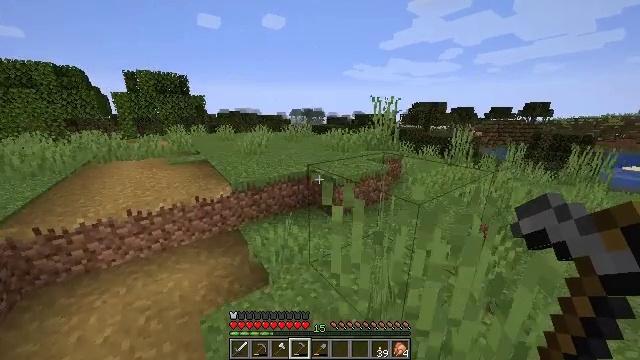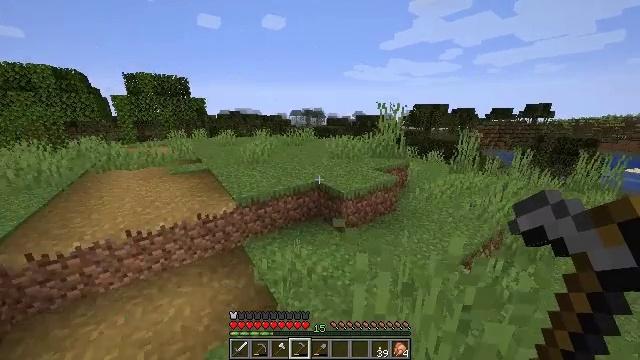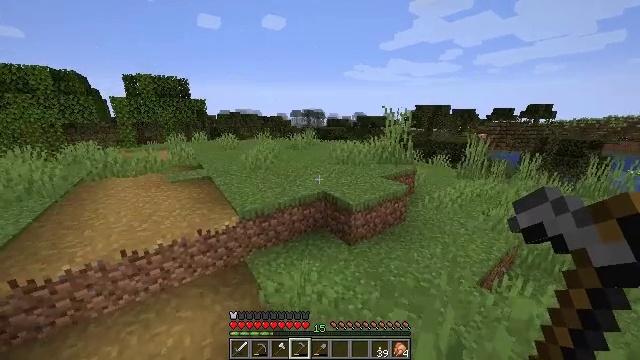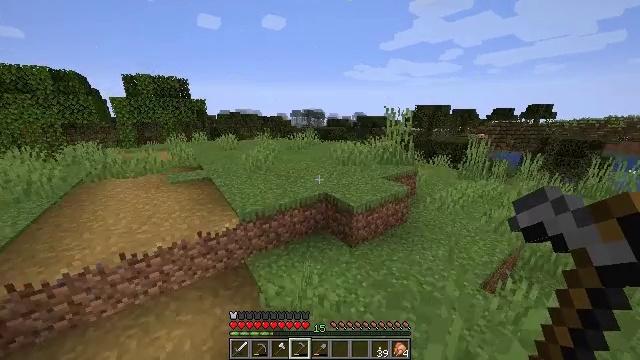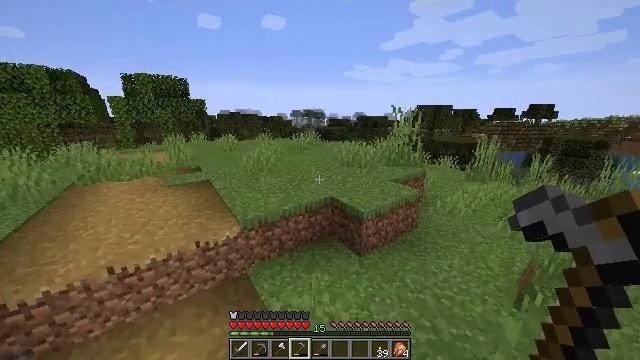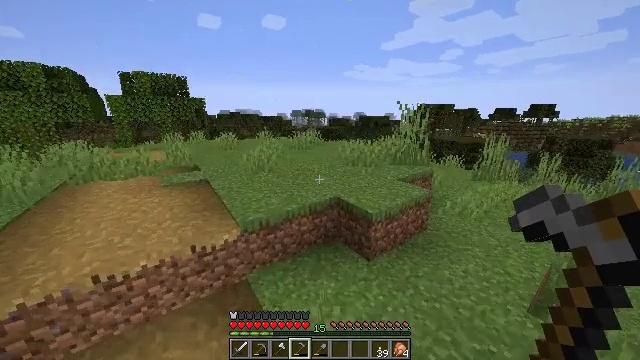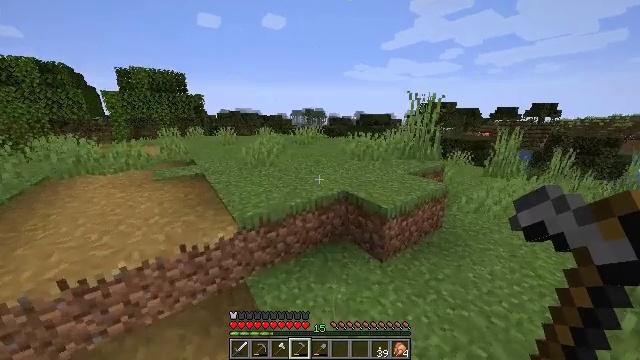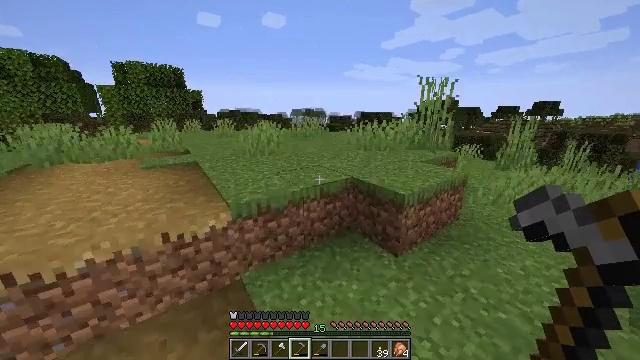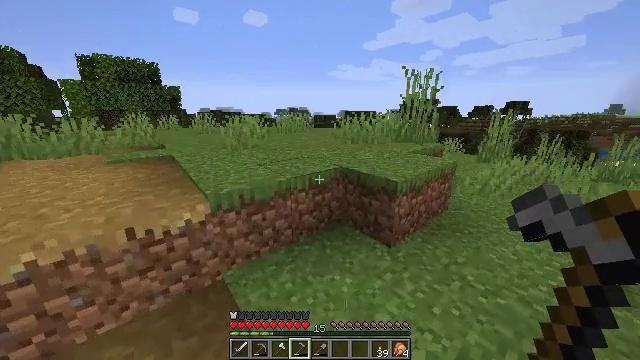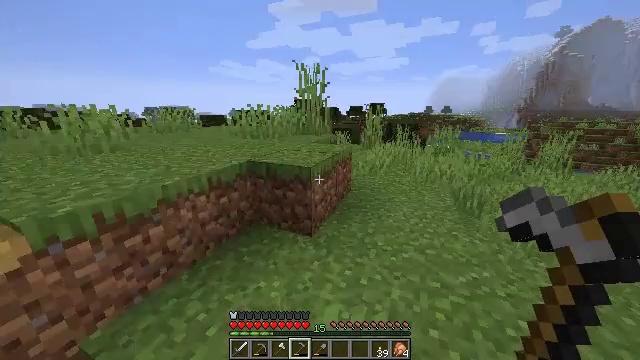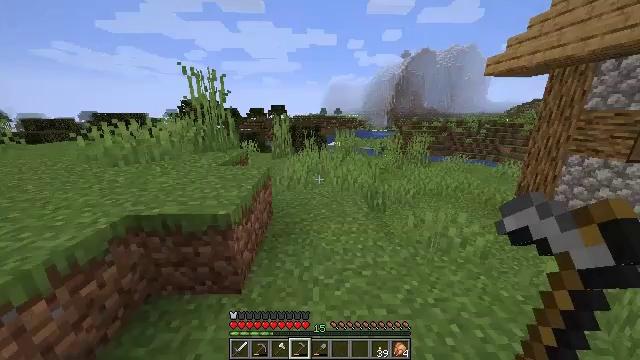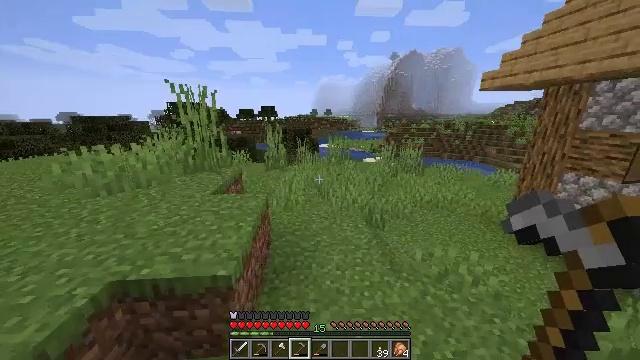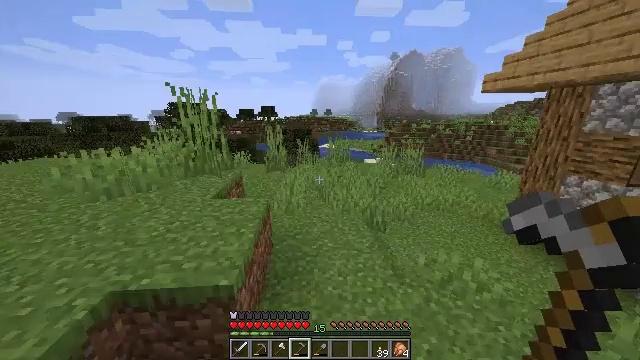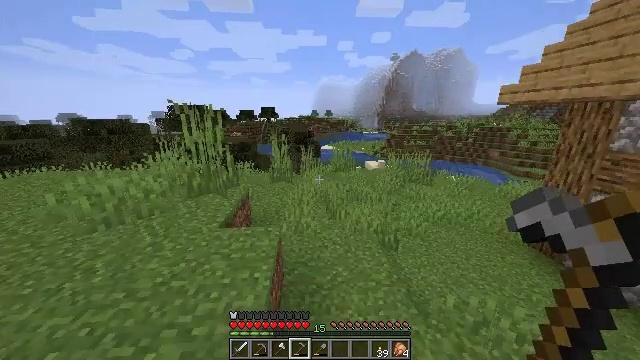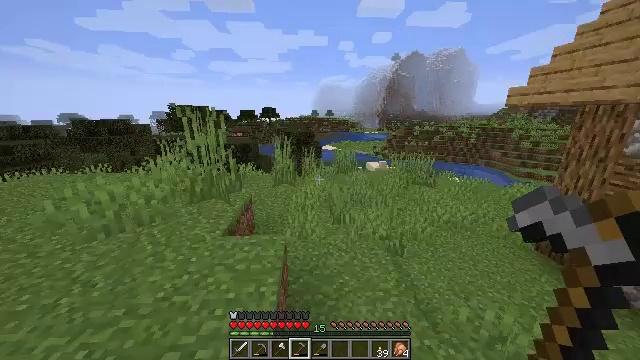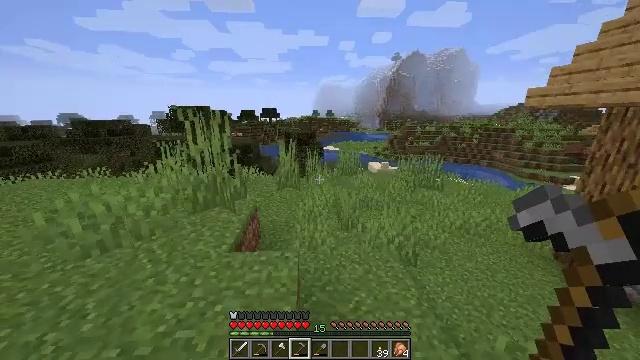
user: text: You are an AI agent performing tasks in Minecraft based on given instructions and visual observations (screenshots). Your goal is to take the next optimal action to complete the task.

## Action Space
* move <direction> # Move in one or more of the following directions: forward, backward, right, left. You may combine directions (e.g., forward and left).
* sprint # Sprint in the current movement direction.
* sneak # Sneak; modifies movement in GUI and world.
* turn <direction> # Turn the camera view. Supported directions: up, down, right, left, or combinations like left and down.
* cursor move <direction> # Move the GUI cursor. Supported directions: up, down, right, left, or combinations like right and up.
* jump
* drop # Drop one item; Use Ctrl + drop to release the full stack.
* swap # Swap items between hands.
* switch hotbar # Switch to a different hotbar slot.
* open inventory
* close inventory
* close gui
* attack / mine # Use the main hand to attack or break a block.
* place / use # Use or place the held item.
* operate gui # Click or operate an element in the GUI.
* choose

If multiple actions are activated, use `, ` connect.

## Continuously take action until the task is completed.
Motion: motion action
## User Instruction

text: Break oak leaves from the trees.
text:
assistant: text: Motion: move forward, sprint, jump
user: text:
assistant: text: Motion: move forward, sprint
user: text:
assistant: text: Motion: move forward, sprint
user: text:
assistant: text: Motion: move forward, sprint
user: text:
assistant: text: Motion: move forward, sprint
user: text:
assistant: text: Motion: move forward, sprint
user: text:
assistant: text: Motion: move forward, sprint
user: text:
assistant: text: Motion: move forward, sprint, turn right, jump
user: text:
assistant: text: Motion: move forward, sprint, turn right, jump
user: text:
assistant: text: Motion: move forward, sprint, turn right, jump
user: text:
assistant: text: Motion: move forward and move left, sprint, turn right, jump
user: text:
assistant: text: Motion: move forward and move left, sprint, jump
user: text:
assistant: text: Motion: move forward and move left, sprint, jump
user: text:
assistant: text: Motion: move forward and move left, sprint, jump
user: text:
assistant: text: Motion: move forward and move left, sprint, jump
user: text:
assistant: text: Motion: move forward and move left, sprint, jump
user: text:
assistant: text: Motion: move forward and move left, sprint
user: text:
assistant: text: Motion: move forward, sprint
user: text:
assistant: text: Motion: move forward, sprint
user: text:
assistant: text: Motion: move forward, sprint, turn right
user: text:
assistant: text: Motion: move forward, sprint, turn right and up
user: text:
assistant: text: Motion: move forward, sprint, turn right and up
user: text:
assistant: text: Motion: move forward, sprint, turn right and up, jump
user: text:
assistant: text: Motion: move forward, sprint, jump
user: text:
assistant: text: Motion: move forward, sprint, jump
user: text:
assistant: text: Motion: move forward, sprint, jump
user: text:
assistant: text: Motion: move forward, sprint, jump
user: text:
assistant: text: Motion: move forward, sprint, jump
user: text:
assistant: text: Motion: move forward, sprint, jump
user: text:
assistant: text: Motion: move forward, sprint, jump